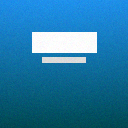
Screen state: on